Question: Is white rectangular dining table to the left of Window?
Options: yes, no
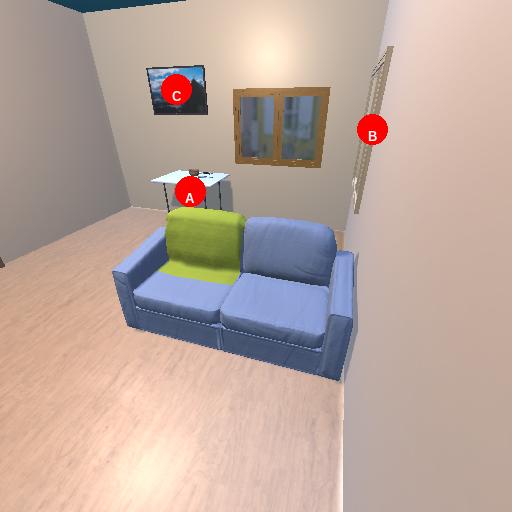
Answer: yes